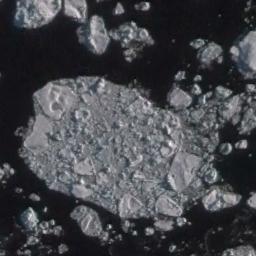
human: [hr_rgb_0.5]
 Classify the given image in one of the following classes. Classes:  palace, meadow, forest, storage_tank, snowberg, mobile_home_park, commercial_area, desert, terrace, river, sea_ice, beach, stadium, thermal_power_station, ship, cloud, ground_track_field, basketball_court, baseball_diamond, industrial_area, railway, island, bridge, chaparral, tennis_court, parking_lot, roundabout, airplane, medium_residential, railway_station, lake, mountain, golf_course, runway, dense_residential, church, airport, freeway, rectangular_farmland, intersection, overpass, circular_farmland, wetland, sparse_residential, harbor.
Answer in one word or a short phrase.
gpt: sea_ice